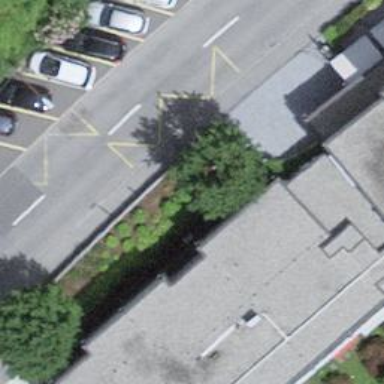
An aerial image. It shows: Bus stop with platform for public transport.